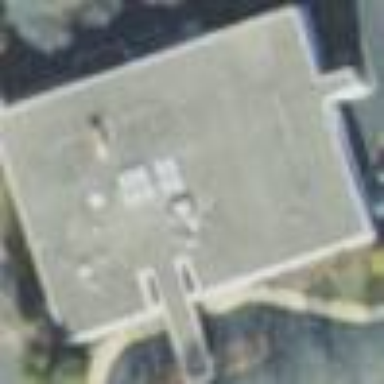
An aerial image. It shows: Part of building.